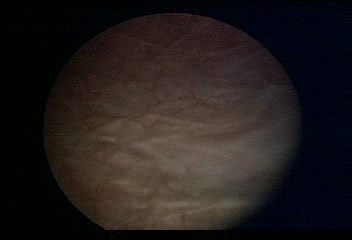
Modality: WLC
Class: Normal mucosa
Bladder cancer association: No